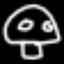
Label: mushroom